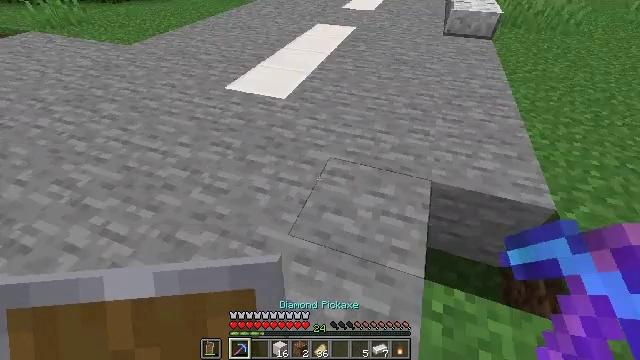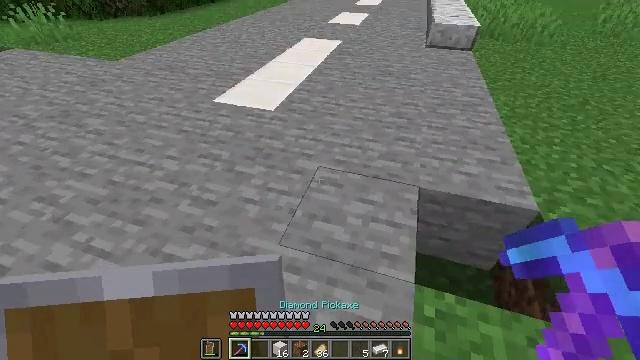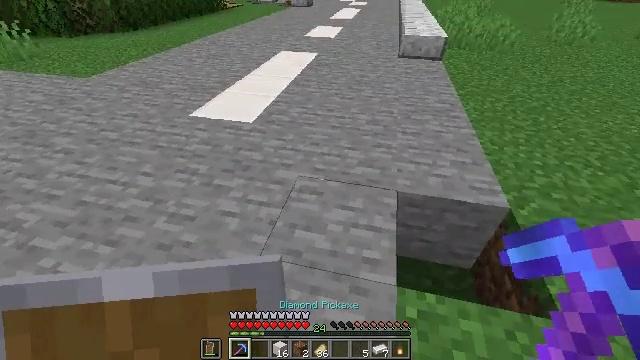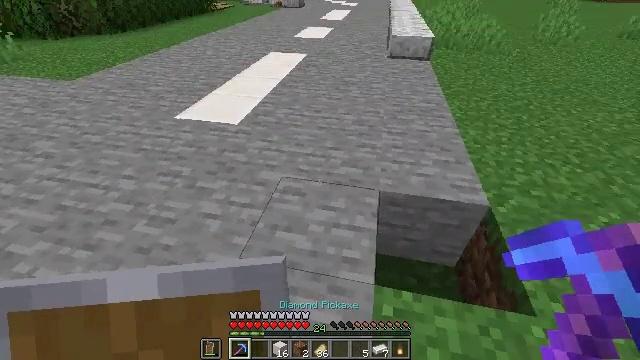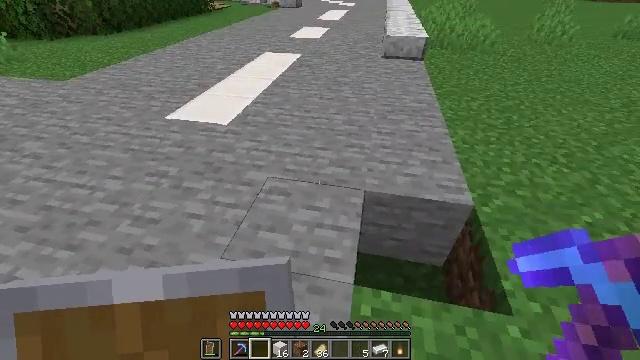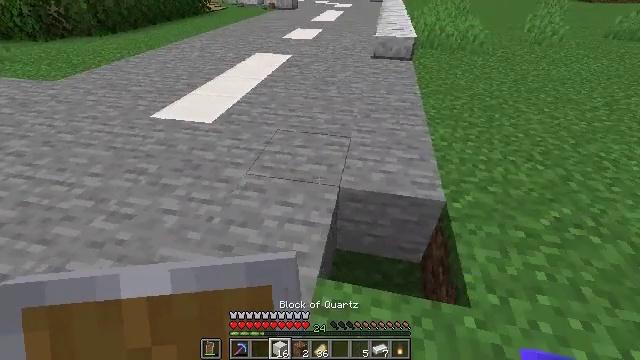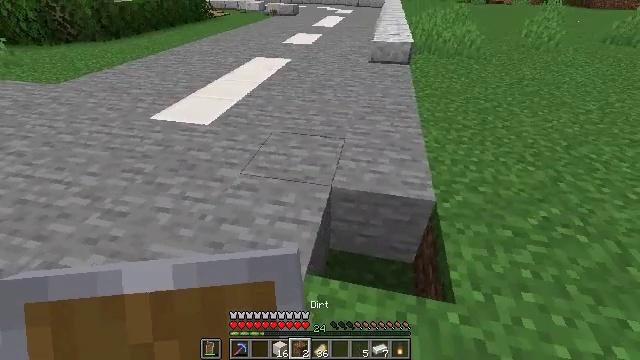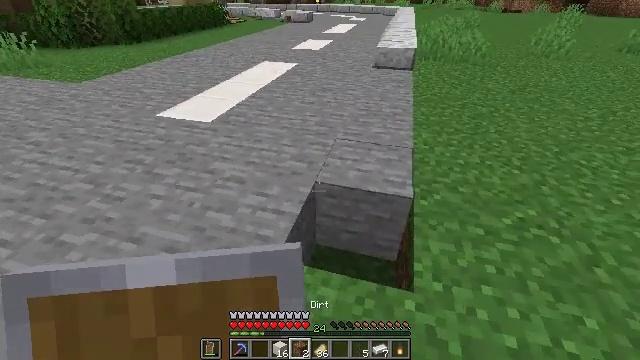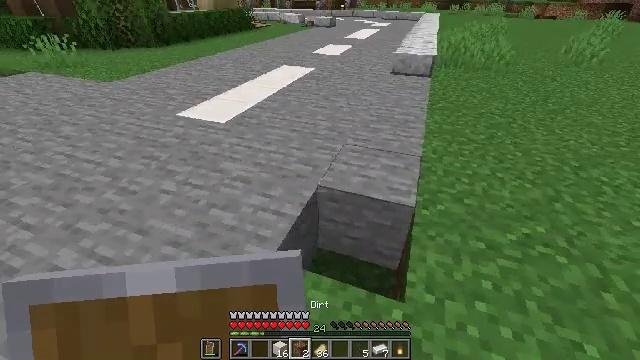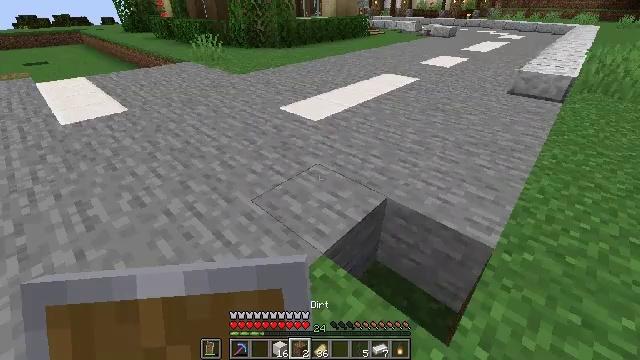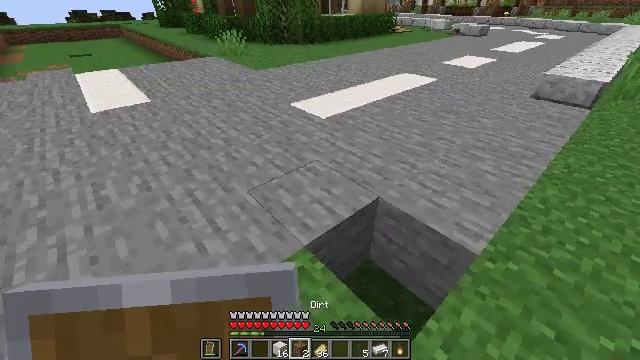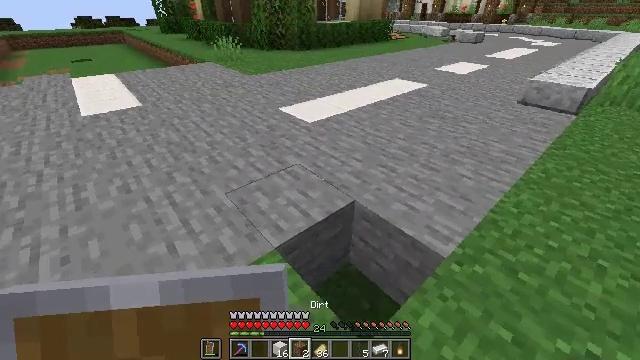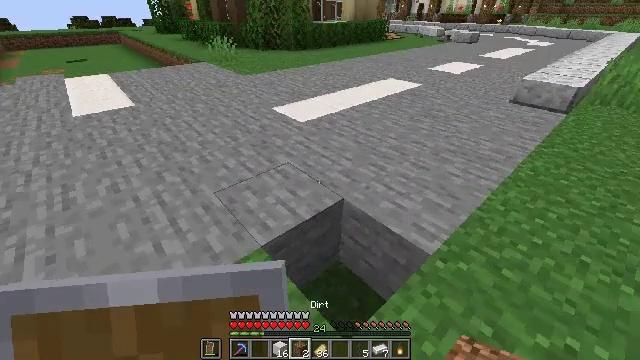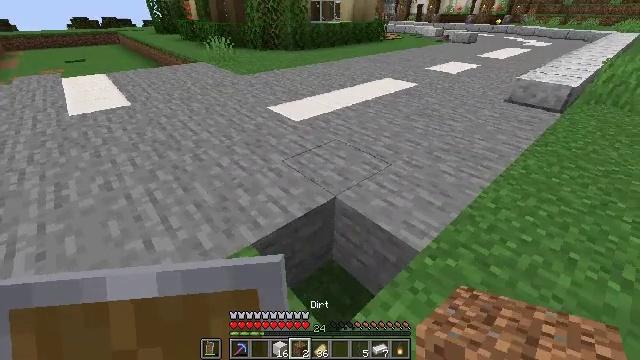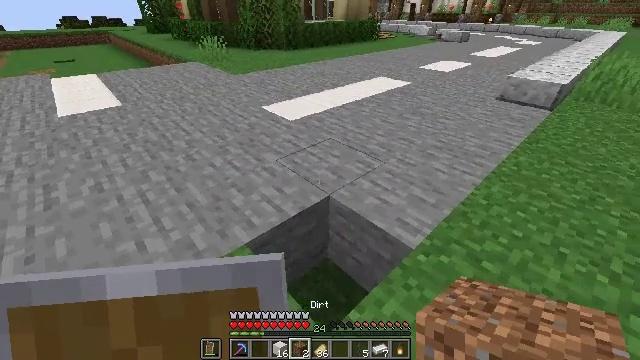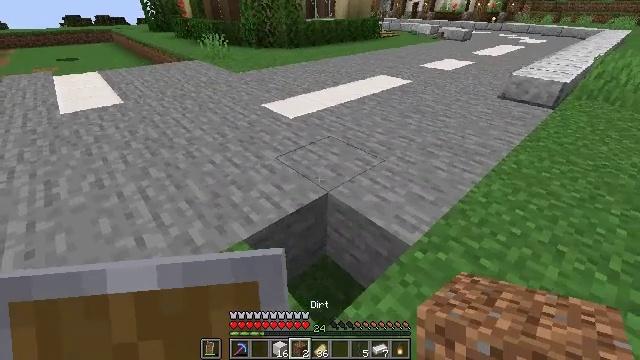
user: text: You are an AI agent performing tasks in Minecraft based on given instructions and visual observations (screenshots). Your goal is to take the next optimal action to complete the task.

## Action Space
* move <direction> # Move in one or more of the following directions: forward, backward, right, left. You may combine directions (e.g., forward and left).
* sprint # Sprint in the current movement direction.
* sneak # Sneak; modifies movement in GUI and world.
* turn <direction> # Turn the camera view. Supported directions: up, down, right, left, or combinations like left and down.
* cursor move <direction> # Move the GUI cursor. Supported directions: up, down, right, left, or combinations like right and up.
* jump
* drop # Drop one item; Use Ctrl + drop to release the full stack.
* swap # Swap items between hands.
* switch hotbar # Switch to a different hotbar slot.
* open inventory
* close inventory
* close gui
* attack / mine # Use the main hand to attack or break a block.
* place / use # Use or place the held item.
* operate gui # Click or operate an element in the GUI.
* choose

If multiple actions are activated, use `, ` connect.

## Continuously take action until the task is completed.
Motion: motion action
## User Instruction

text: Retrieve quartz blocks from buildings.
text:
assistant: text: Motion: move right, turn right and up
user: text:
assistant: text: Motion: move right, turn right and up
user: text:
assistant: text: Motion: move right, turn right
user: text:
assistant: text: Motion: move right
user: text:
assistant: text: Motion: move back and move right
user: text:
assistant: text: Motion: move back and move right
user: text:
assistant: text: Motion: move right, turn left and up
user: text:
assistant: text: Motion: move right, turn left
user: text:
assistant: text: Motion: move right, turn left and up
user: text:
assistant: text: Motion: move right, turn left
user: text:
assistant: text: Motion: move right, turn up
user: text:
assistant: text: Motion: no_op
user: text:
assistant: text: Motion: no_op
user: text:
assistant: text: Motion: turn right
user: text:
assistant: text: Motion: no_op
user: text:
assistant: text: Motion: turn left
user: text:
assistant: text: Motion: move forward, turn left and up
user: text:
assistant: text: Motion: move forward, turn left
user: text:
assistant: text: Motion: no_op
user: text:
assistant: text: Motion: no_op
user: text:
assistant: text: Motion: move forward
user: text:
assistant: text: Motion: move forward
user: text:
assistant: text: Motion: move forward, jump
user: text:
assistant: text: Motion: move forward, jump, switch to hotbar 1
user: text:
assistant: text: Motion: move forward, jump, switch to hotbar 1
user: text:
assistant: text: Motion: move forward, jump, switch to hotbar 1
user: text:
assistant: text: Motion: move forward, turn down, jump
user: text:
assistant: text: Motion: move forward, turn left and down
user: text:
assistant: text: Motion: move forward, turn left and down
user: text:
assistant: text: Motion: move forward and move left